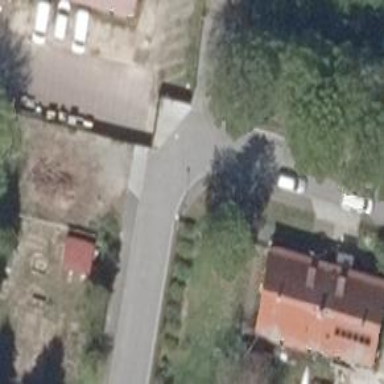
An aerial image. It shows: Residential road with sidewalk on the left side.